Question: I need to implement the following control:

Also the combobox must be editable;
I need slider to be dropped down instead of options list.
Is there any library/code snippet to implement this kind of functionality?
Thanks.
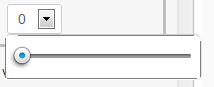
Answer: I'm not sure if there is any library or code snippet exists with the same functionality, however, if I were you and I couldn't found any stuff, then I'd make a 'textbox' for entering the number, following by an 'arrow' icon, like your screenshot. Then on '$("#arrow").click(...' I would toggle the 'Slider' to appear and disappear. I guess that should works.